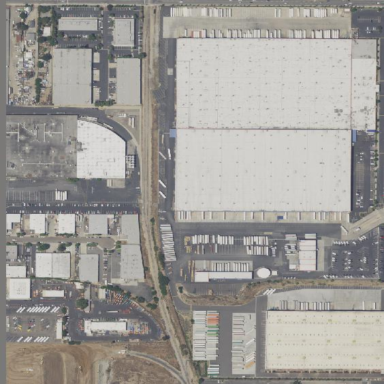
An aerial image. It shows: Industrial area.